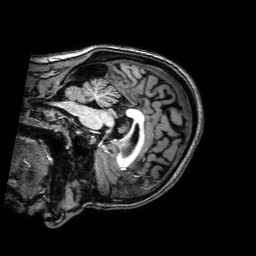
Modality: T1w
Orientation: sagittal
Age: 25
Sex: female
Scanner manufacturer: philips
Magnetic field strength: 3 T
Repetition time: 8.2 s
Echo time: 0.0037 s